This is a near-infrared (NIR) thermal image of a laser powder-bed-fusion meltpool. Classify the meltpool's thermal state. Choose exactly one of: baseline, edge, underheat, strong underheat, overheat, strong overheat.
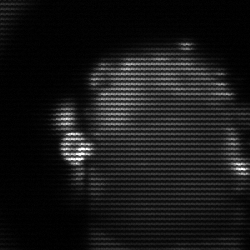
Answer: baseline